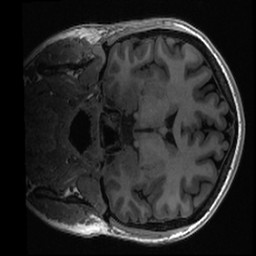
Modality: T1w
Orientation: coronal
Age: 30
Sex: female